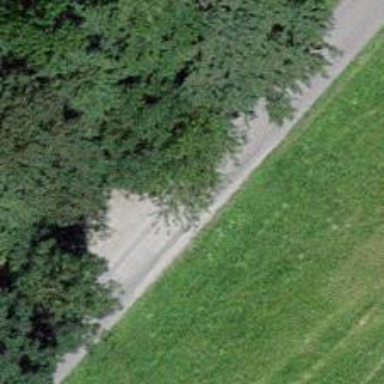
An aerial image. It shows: Unclassified road.